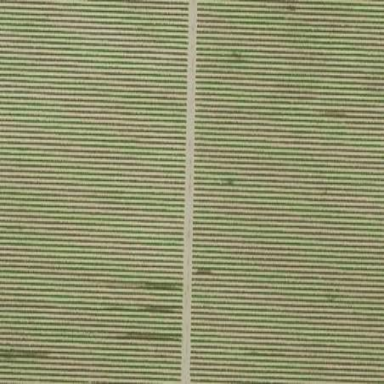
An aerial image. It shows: Vineyard.